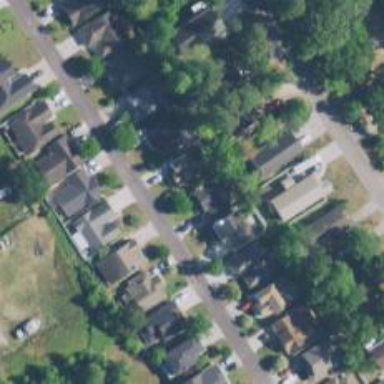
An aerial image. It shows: Neighborhood.